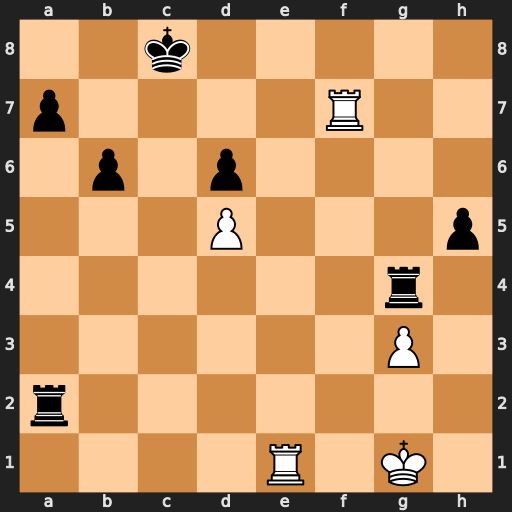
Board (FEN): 2k5/p4R2/1p1p4/3P3p/6r1/6P1/r7/4R1K1
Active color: w
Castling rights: -
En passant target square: -
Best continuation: Re8#